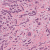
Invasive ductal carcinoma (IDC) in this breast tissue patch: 1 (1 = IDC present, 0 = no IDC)